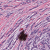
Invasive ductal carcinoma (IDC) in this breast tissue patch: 1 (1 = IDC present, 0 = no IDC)